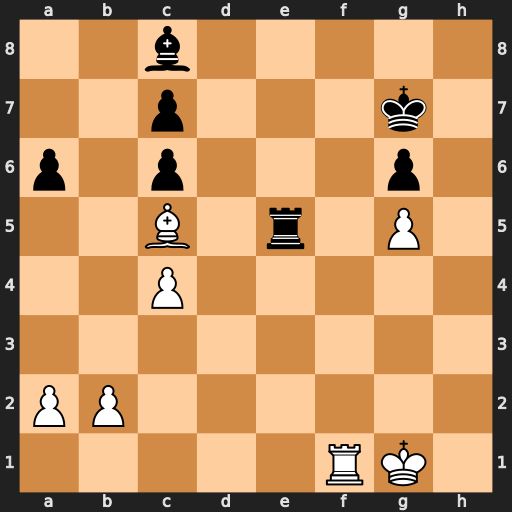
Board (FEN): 2b5/2p3k1/p1p3p1/2B1r1P1/2P5/8/PP6/5RK1
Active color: w
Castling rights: -
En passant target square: -
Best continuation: Bd4 Kg8 Bxe5